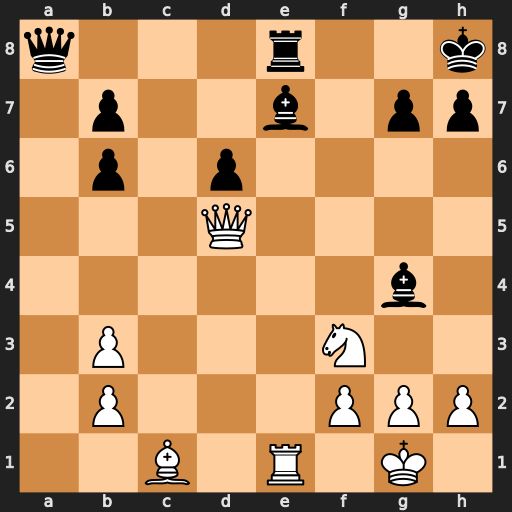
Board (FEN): q3r2k/1p2b1pp/1p1p4/3Q4/6b1/1P3N2/1P3PPP/2B1R1K1
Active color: w
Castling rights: -
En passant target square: -
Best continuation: Qf7 Bd7 Rxe7 Rxe7 Qxe7